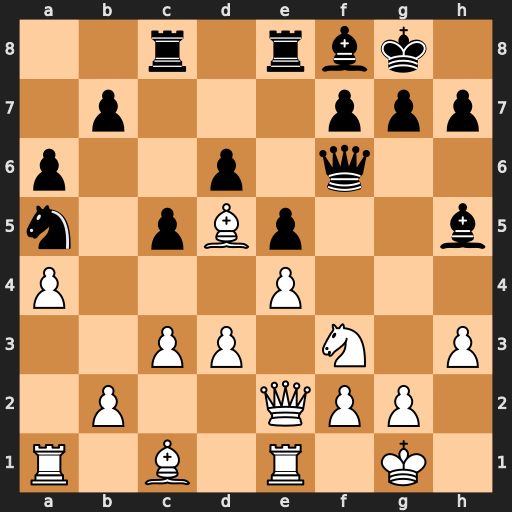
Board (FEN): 2r1rbk1/1p3ppp/p2p1q2/n1pBp2b/P3P3/2PP1N1P/1P2QPP1/R1B1R1K1
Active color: w
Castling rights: -
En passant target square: -
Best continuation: g4 Bxg4 hxg4